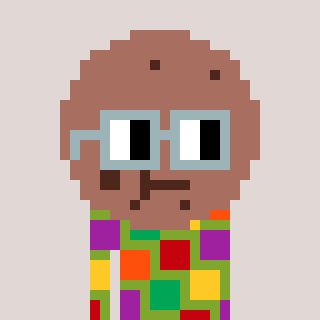
a pixel art character with square dark gray glasses, a cookie-shaped head and a slimegreen-colored body on a warm background